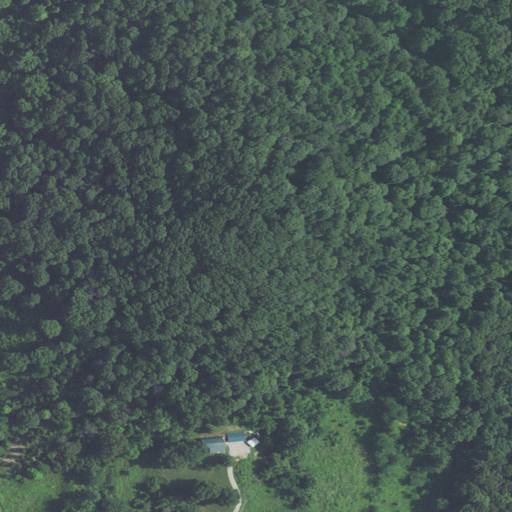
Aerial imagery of mountain in Indiana named Potato Knob containing deciduous forest, pasture, mixed forest, and open development